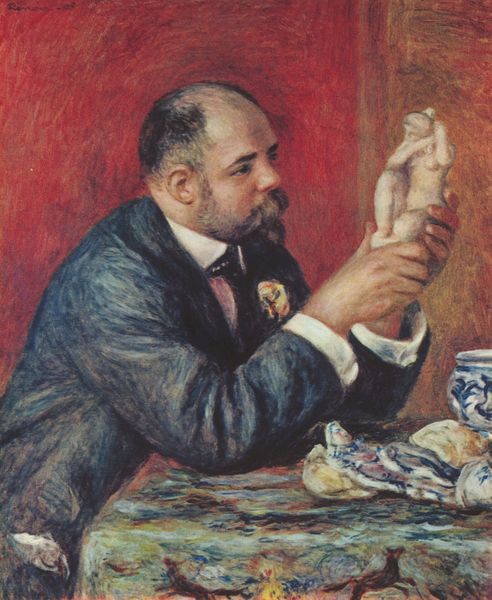
Titel: Porträt des Ambroise Vollard
Künstler: Pierre Auguste Renoir
Standort: London
Institution: Courtauld Institute Gallery
Schlagwörter: akt, blau, gemälde, hand, mann, nackt, weiß, akte, impressionismus, sitzen, auguste renoir, blume, braun, brust, bunt, busen, degas, finger, frankreich, frau, frisur, haar, nase, ohr, profil, raum, renoir, schwarz, tisch, zimmer, blick, hunde, rose, rot, tuch, expressionismus, hochformat, malerei, anzug, bart, hemd, jacke, wand, arm, arme, augen, halten, inkarnat, kragen, schale, schüssel, vollbart, ärmel, bildnis, herr, hände, portrait, porträt, tischdecke, tischtuch, öl, auge, figur, haare, sitzend, brosche, rosa, pferde, kanne, keramik, krug, skulptur, statue, ton, vase, deutschland, dutt, farbig, ecke, farbe, lila, bonnard, schnäuzer, dick, sitzende, krawatte, brauen, glatze, dekor, seitenansicht, sitzt, tasse, plastik, betrachtung, wange, ellenbogen, erotik, knie, nagel, sakko, schnauzbart, schnauzer, jacket, bemalt, betrachter, gefäß, manchette, porzellan, künstler, knien, selbstbildnis, backenbart, manschetten, statuette, anschauen, halbglatze, betrachten, taschentuch, kravatte, halbprofil, farb, einstecktuch, nackte frau, venus, binder, ansehen, kunstsammler, sammler, sitzender, kleinplastik, majolika, sinnend, fayence, skupltur, bildhauer, skultpur, skluptur, liebhaber, prüfen, kunstliebhaber, prüfung, geniesser, 1920, grau balu, gutachter, prüfer, narel, tisöchdecke